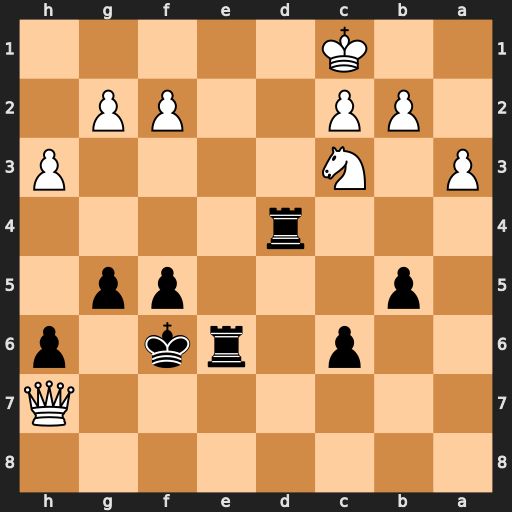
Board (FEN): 8/7Q/2p1rk1p/1p3pp1/3r4/P1N4P/1PP2PP1/2K5
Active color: b
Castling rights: -
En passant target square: -
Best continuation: Re1+ Nd1 Rexd1#